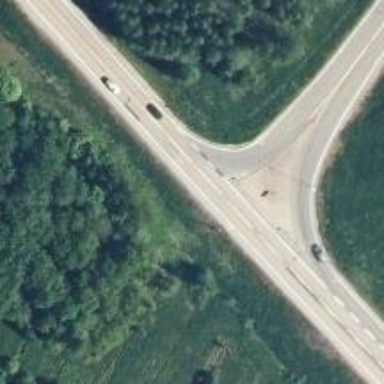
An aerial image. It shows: Asphalt road designated as trunk highway.